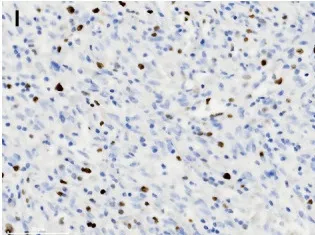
Comparison of the immunostaining features of the bland In addition, an increased ki-67 index is noticed in the atypical spindle cells (I, J).
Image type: pathology (immunostaining)